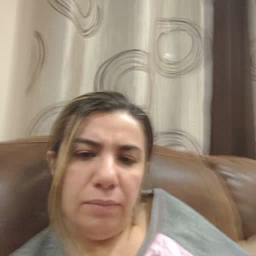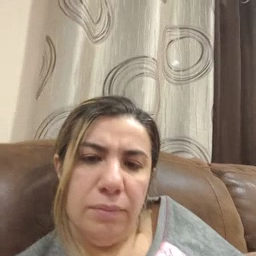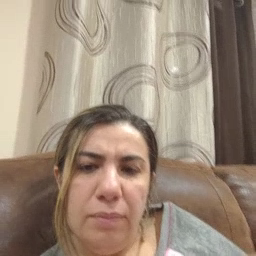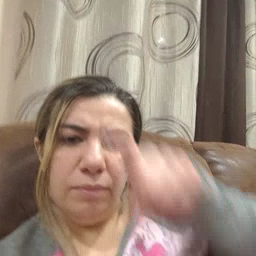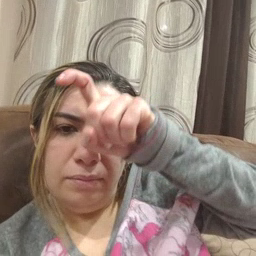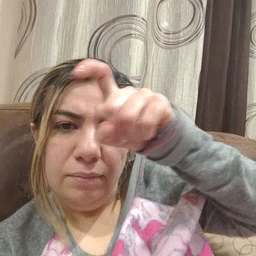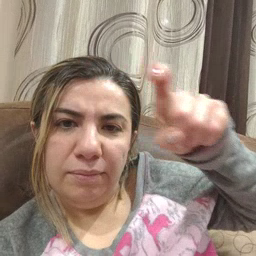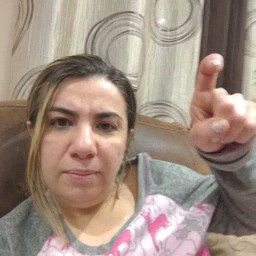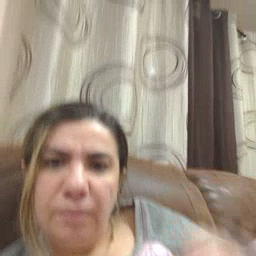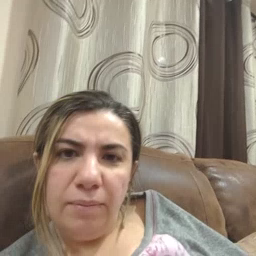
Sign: closet